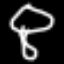
Label: mushroom